Field crop: maize
Growth stage: 2
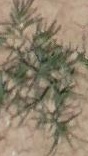
Species: salsola